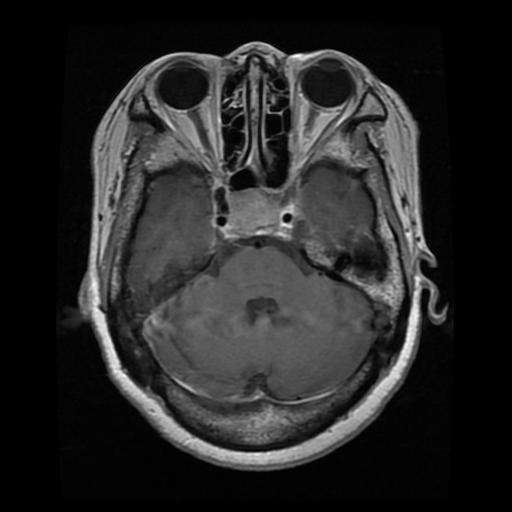
Label: pituitary